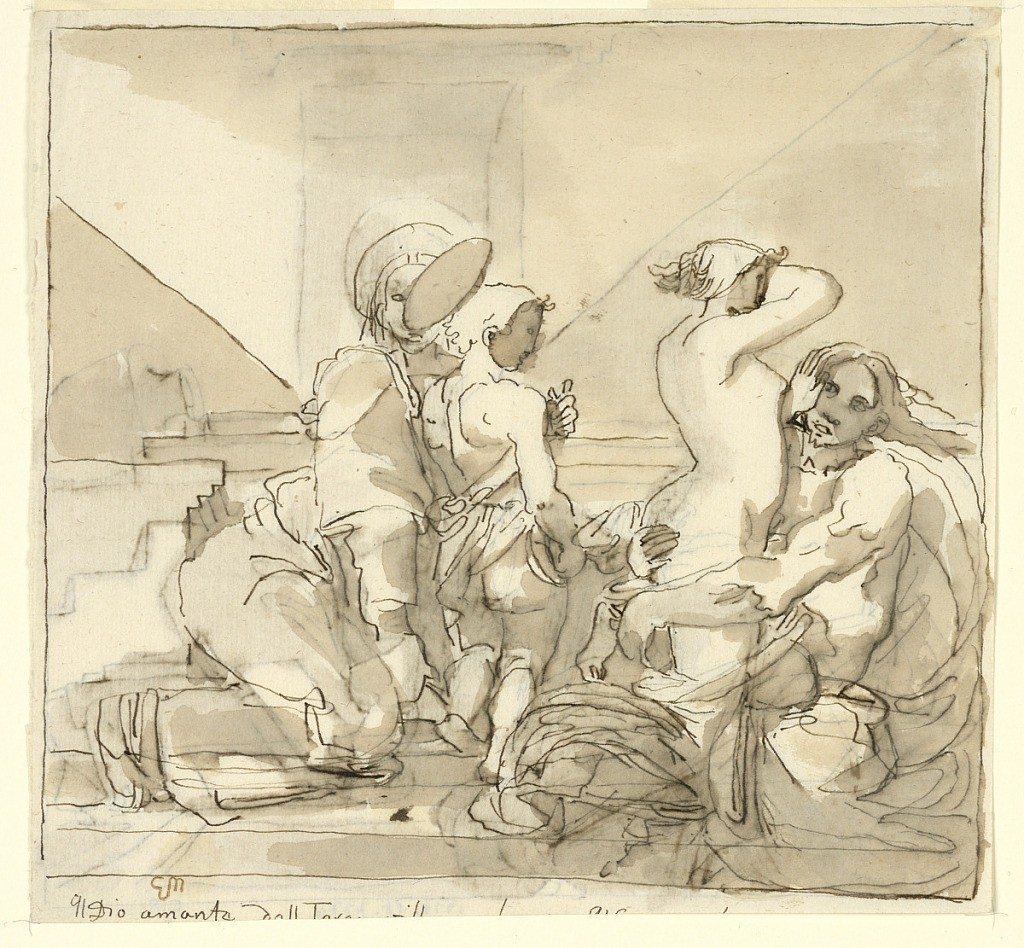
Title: Obverse and Revese: Sacred and Profane Love
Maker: Fortunato Duranti, Italian, 1787 - 1863
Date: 1820-1850
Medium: Pen and bistre ink, brush and wash on paper
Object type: Drawing
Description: Left, the Virgin is seated beside the youthful Christ, who has His back turned toward the spectator. Right, a seated man embraces a nude woman, who attempts to repulse him. Verso: similar composition, with placement of figures reversed.